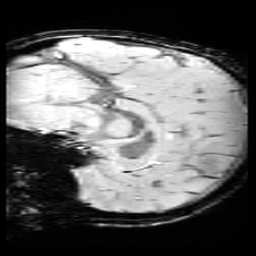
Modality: SWI
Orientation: sagittal
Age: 12
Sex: male
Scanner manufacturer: siemens
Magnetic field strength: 3 T
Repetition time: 0.027 s
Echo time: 0.02 s